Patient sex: M
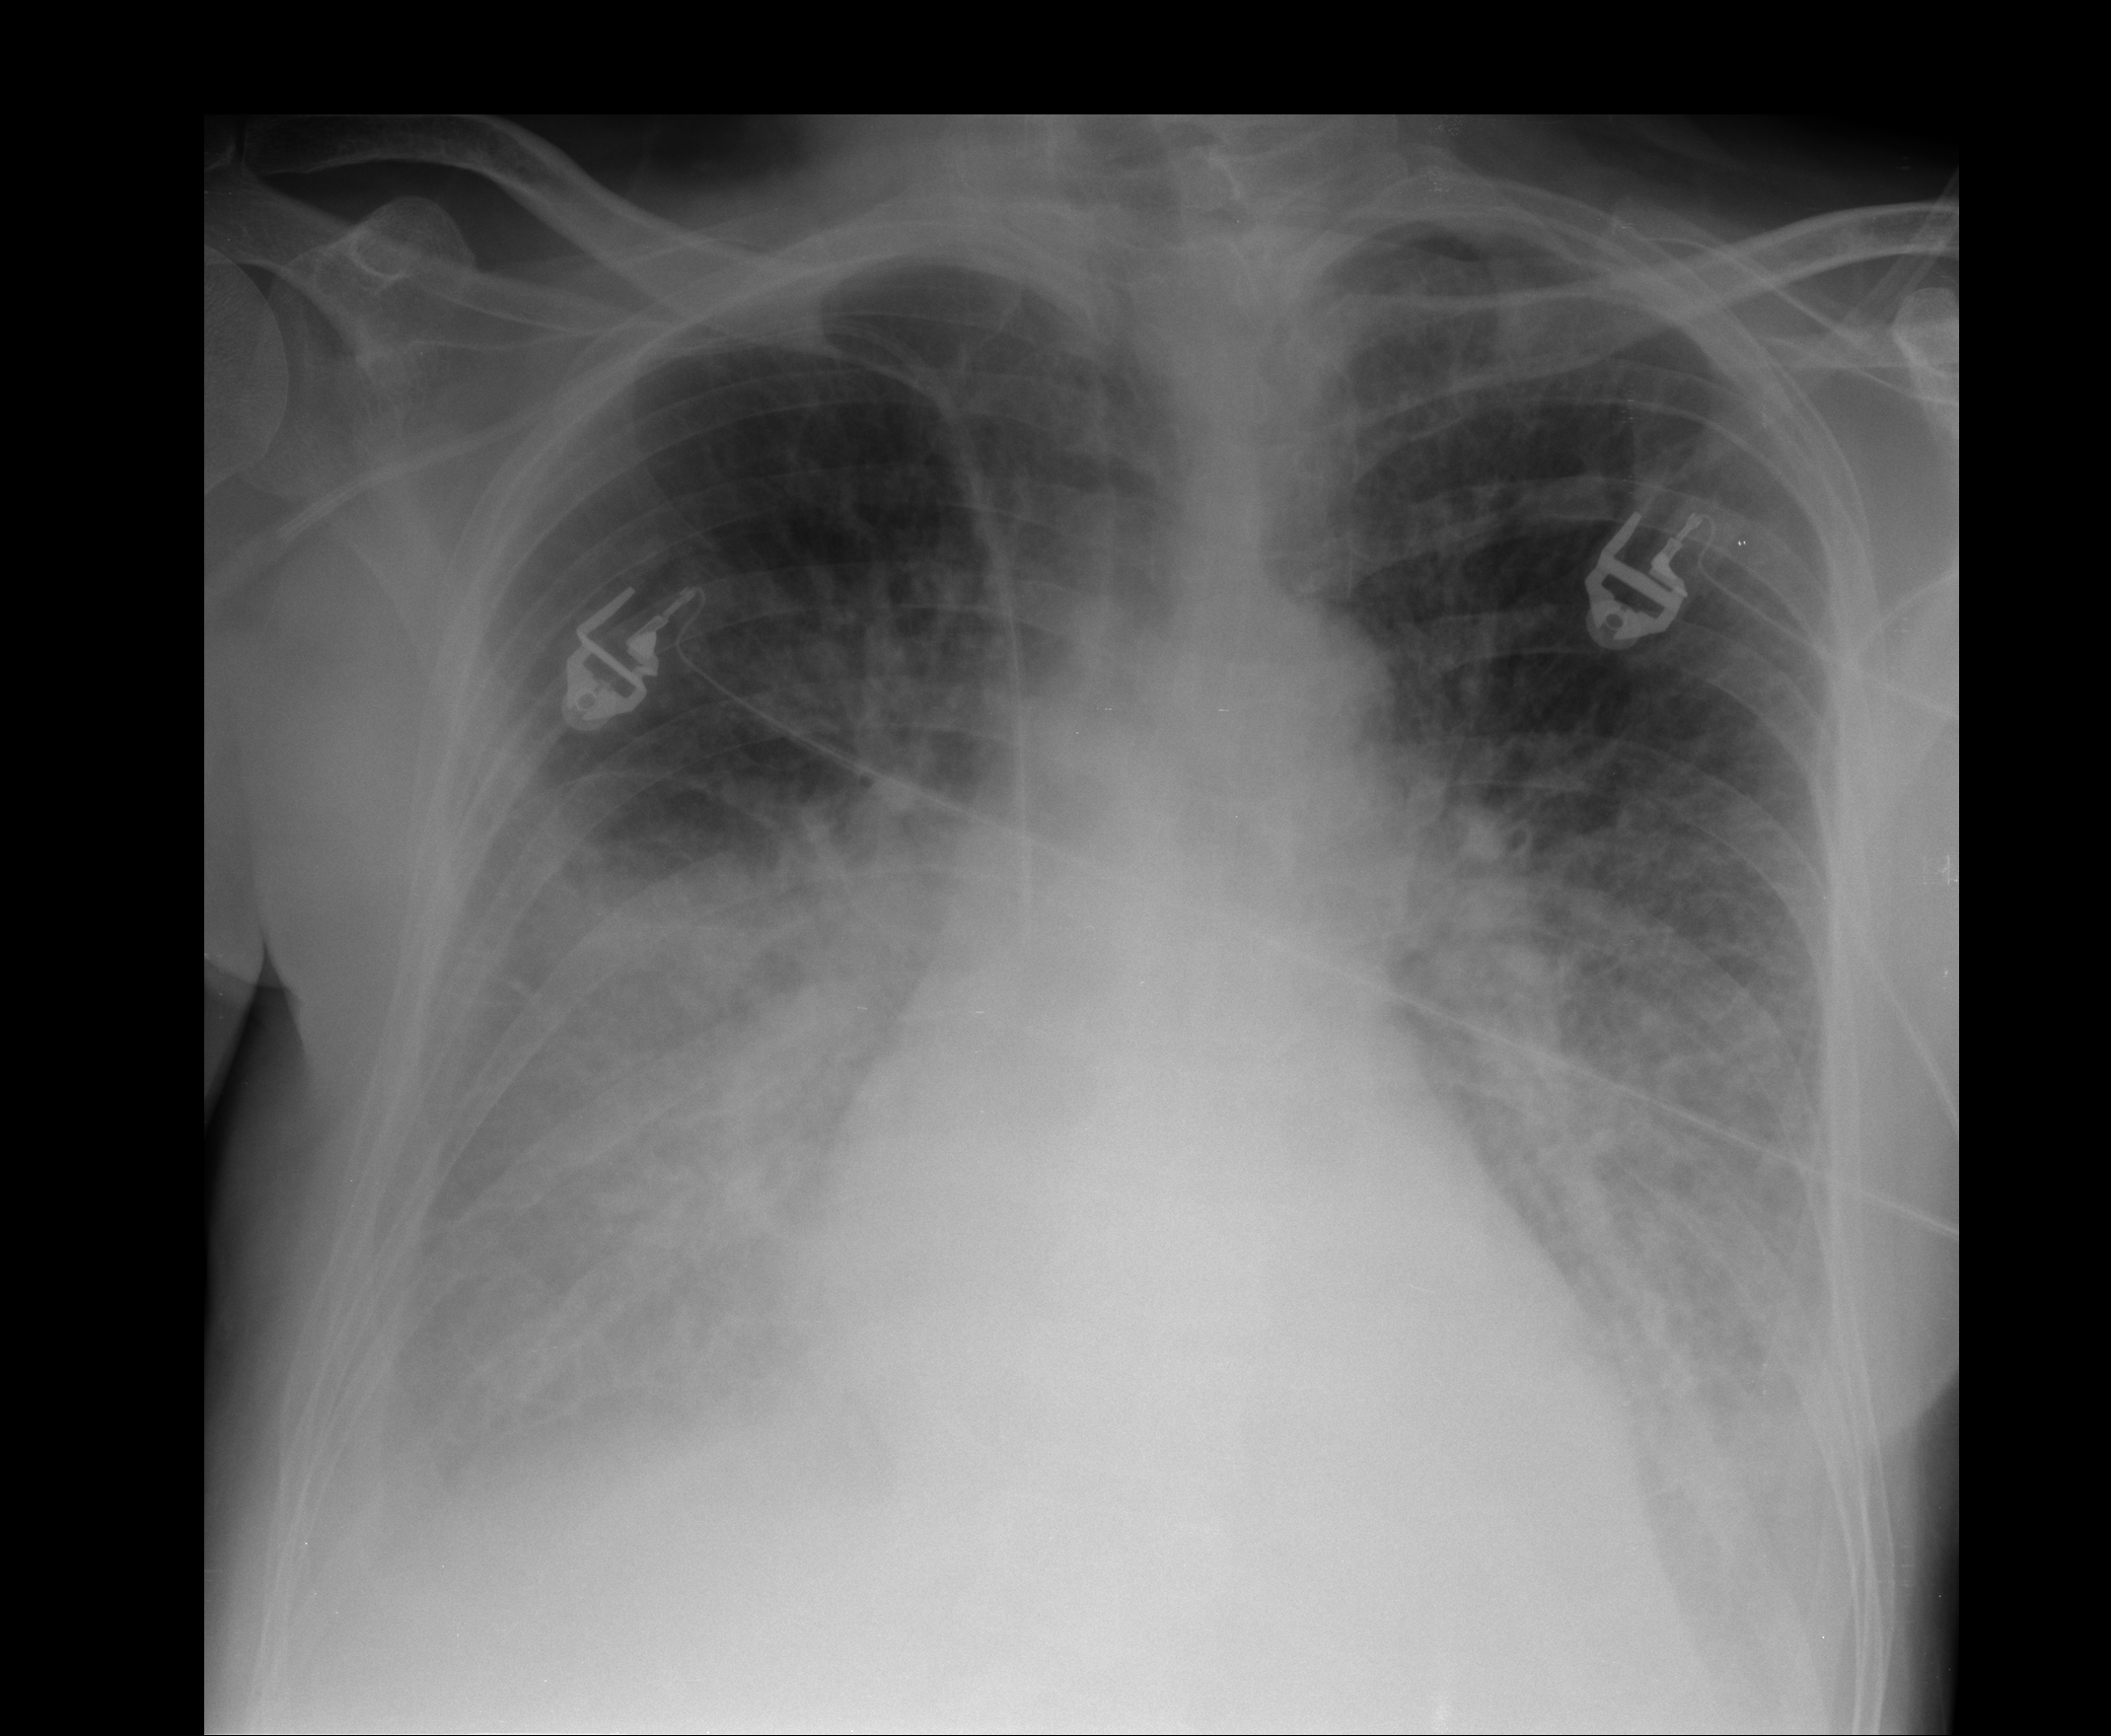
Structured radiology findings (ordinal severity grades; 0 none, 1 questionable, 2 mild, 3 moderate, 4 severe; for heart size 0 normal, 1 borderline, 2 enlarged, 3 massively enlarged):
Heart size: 1
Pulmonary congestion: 2
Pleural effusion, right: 2
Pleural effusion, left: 2
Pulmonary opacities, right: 2
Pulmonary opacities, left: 2
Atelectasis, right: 2
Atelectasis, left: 2